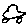
Label: car